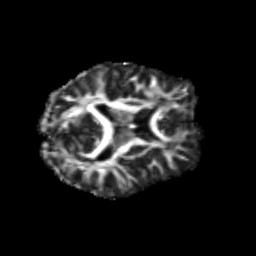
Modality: FA
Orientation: axial
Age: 20
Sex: male
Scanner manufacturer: siemens
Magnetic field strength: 3 T
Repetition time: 3.5 s
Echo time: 0.125 s